Field crop: maize
Growth stage: 2
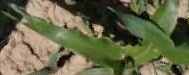
Species: maize